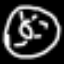
Label: donut